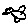
Label: bird